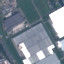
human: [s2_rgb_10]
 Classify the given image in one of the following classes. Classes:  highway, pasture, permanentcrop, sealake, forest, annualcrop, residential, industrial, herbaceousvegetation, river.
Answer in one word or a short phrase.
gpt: Industrial